Question: When you create a scatter plot it auto-labels the points on the graph itself. I find this very annoying and want to shut it off as it isn't useful for what we are doing. Is there a way without removing all labels?
TO BE CLEAR, these show up without adding any annotations.. I want to remove this default behavior.

I want to remove the 1, 2, 3, 4, 5, 6, 7 etc in the graph.
Here is the code I'm using to create the graph. As you can see it doesn't set any annotations, etc.
'''
-(void) constructScatterPlot
{
// Create graph from theme
graph = [[CPTXYGraph alloc] initWithFrame:CGRectZero];
CPTTheme *theme = [CPTTheme themeNamed:kCPTDarkGradientTheme];
[graph applyTheme:theme];
scatterPlotView.hostedGraph = graph;
graph.paddingLeft = 0.0;
graph.paddingTop = 0.0;
graph.paddingRight = 0.0;
graph.paddingBottom = 0.0
// Setup plot space
CPTXYPlotSpace *plotSpace = (CPTXYPlotSpace *)graph.defaultPlotSpace;
plotSpace.allowsUserInteraction = NO;
plotSpace.xRange = [CPTPlotRange plotRangeWithLocation:CPTDecimalFromFloat(-2.5) length:CPTDecimalFromFloat(28)];
plotSpace.yRange = [CPTPlotRange plotRangeWithLocation:CPTDecimalFromFloat(-5) length:CPTDecimalFromFloat(desiredPeak+10)];
NSArray *exclusionRanges = [NSArray arrayWithObjects:[CPTPlotRange plotRangeWithLocation:CPTDecimalFromFloat(-1) length:CPTDecimalFromFloat(-100)],
[CPTPlotRange plotRangeWithLocation:CPTDecimalFromFloat(25) length:CPTDecimalFromFloat(10000)], nil];
// Axes
CPTXYAxisSet *axisSet = (CPTXYAxisSet *)graph.axisSet;
CPTXYAxis *x = axisSet.xAxis;
x.majorIntervalLength = CPTDecimalFromString(@"4");
x.minorTicksPerInterval = 4;
x.minorTickLength = 5.0f;
x.majorTickLength = 7.0f;
x.orthogonalCoordinateDecimal = CPTDecimalFromString(@"0");
x.minorTicksPerInterval = 10;
x.labelExclusionRanges = exclusionRanges;
exclusionRanges = [NSArray arrayWithObjects:[CPTPlotRange plotRangeWithLocation:CPTDecimalFromFloat(-1) length:CPTDecimalFromFloat(-100)],
[CPTPlotRange plotRangeWithLocation:CPTDecimalFromFloat(101) length:CPTDecimalFromFloat(10000)], nil];
CPTXYAxis *y = axisSet.yAxis;
y.majorIntervalLength = CPTDecimalFromString(@"10");
y.minorTicksPerInterval = 20;
y.orthogonalCoordinateDecimal = CPTDecimalFromString(@"0");
y.labelExclusionRanges = exclusionRanges;
// Put an area gradient under the plot above
CPTColor *areaColor = [CPTColor colorWithComponentRed:0.3 green:1.0 blue:0.3 alpha:0.8];
CPTGradient *areaGradient = [CPTGradient gradientWithBeginningColor:areaColor endingColor:[CPTColor clearColor]];
areaGradient.angle = -90.0f;
CPTFill *areaGradientFill = [CPTFill fillWithGradient:areaGradient];
// Create a blue plot area
CPTScatterPlot *boundLinePlot = [[CPTScatterPlot alloc] init];
boundLinePlot.identifier = @"Blue Plot";
CPTMutableLineStyle *lineStyle = [boundLinePlot.dataLineStyle mutableCopy];
//lineStyle.miterLimit = 1.0f;
lineStyle.lineWidth = 3.0f;
lineStyle.lineColor = [CPTColor blueColor];
lineStyle.dashPattern = [NSArray arrayWithObjects:[NSNumber numberWithFloat:5.0f], [NSNumber numberWithFloat:5.0f], nil];
boundLinePlot.dataSource = self;
boundLinePlot.cachePrecision = CPTPlotCachePrecisionDecimal;//Double;
boundLinePlot.interpolation = CPTScatterPlotInterpolationCurved;//Histogram;
[graph addPlot:boundLinePlot];
// Do a blue gradient
CPTColor *areaColor1 = [CPTColor colorWithComponentRed:0.3 green:0.3 blue:1.0 alpha:0.8];
CPTGradient *areaGradient1 = [CPTGradient gradientWithBeginningColor:areaColor1 endingColor:[CPTColor clearColor]];
areaGradient1.angle = -90.0f;
areaGradientFill = [CPTFill fillWithGradient:areaGradient1];
boundLinePlot.areaFill = areaGradientFill;
boundLinePlot.areaBaseValue = [[NSDecimalNumber zero] decimalValue];
CABasicAnimation *fadeInAnimation = [CABasicAnimation animationWithKeyPath:@"opacity"];
fadeInAnimation.duration = 1.0f;
fadeInAnimation.removedOnCompletion = NO;
fadeInAnimation.fillMode = kCAFillModeForwards;
fadeInAnimation.toValue = [NSNumber numberWithFloat:1.0];
[boundLinePlot addAnimation:fadeInAnimation forKey:@"animateOpacity"];
}
'''
So something is turned on by default..
Thanks for any and all help.
-David
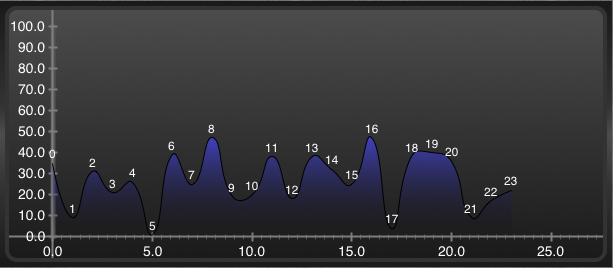
Answer: "Data labels" (labels above each point) do not appear by default. The automatic labels require both a 'labelTextStyle' and 'labelFormatter'. Both of these properties default to 'nil' which hides the labels.